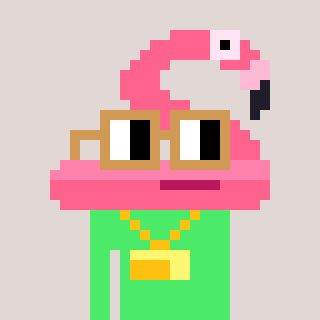
a pixel art character with square brown glasses, a flamingo-shaped head and a teal-colored body on a warm background